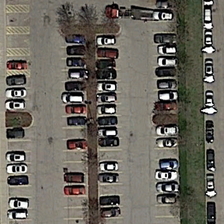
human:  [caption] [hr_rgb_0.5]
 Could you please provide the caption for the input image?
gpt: some cars are parked in a parking lot near green meadows .

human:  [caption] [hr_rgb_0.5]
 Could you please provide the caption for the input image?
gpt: some cars are parked in a parking lot near green meadows .

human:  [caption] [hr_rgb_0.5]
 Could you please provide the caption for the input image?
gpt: some cars are parked in a parking lot near green meadows .

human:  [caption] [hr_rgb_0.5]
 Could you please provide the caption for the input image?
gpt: some cars are parked in a parking lot near green meadows .

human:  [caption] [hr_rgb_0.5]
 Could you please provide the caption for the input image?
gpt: some cars are parked in a parking lot near green meadows .